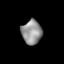
Tissue: lung
Cell type: Endothelial cells
Senescence score: 0.6357
Nuclear area (px): 480
Mean DAPI intensity: 145.604